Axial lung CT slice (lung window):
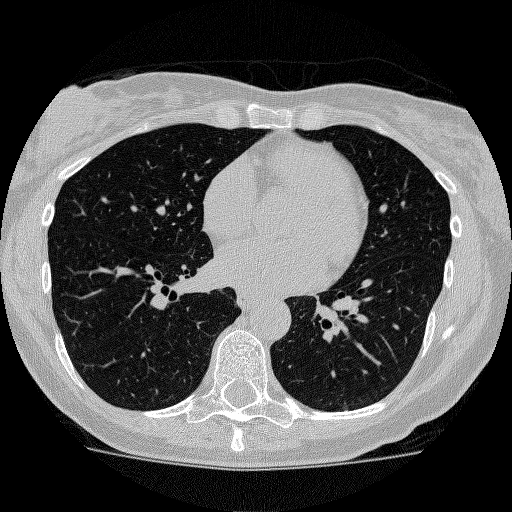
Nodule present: no